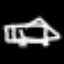
Label: bed